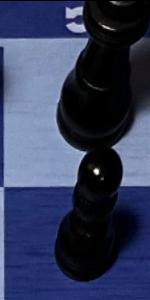
Label: Pawn_Black